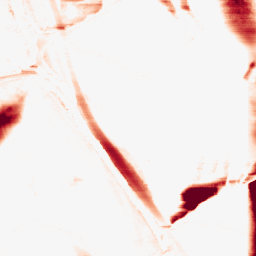
Category: morphological
Decomposition family: morphological_rect
Decomposition parameters: operation: opening
width: 50
height: 3
Upsampling method: sinc_hamming
Upsampling parameters: scale: 2
kernel_size: 16
Upsampling scale: 2